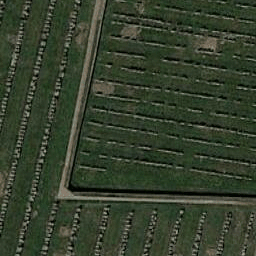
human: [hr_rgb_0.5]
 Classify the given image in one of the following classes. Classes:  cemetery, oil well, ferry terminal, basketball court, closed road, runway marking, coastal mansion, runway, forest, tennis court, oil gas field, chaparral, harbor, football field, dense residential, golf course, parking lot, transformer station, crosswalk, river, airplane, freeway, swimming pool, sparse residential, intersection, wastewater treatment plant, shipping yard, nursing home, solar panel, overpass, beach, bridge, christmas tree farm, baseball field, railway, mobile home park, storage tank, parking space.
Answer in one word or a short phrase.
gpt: cemetery